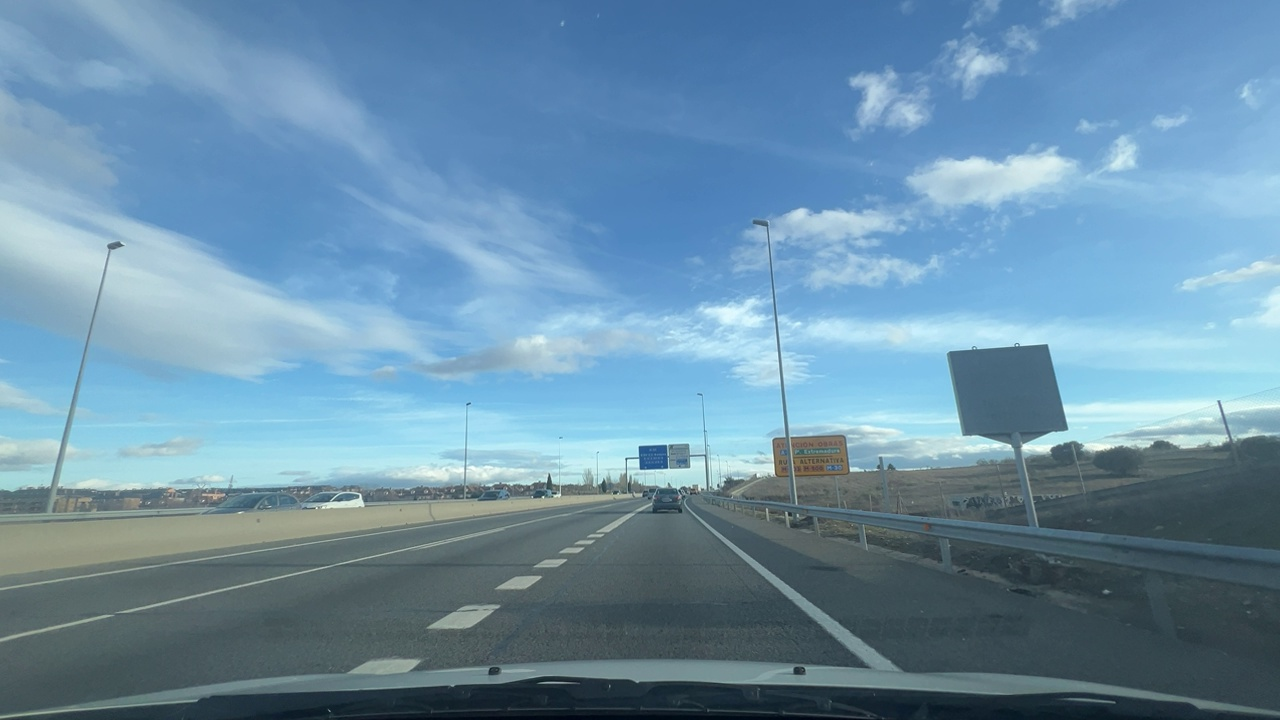
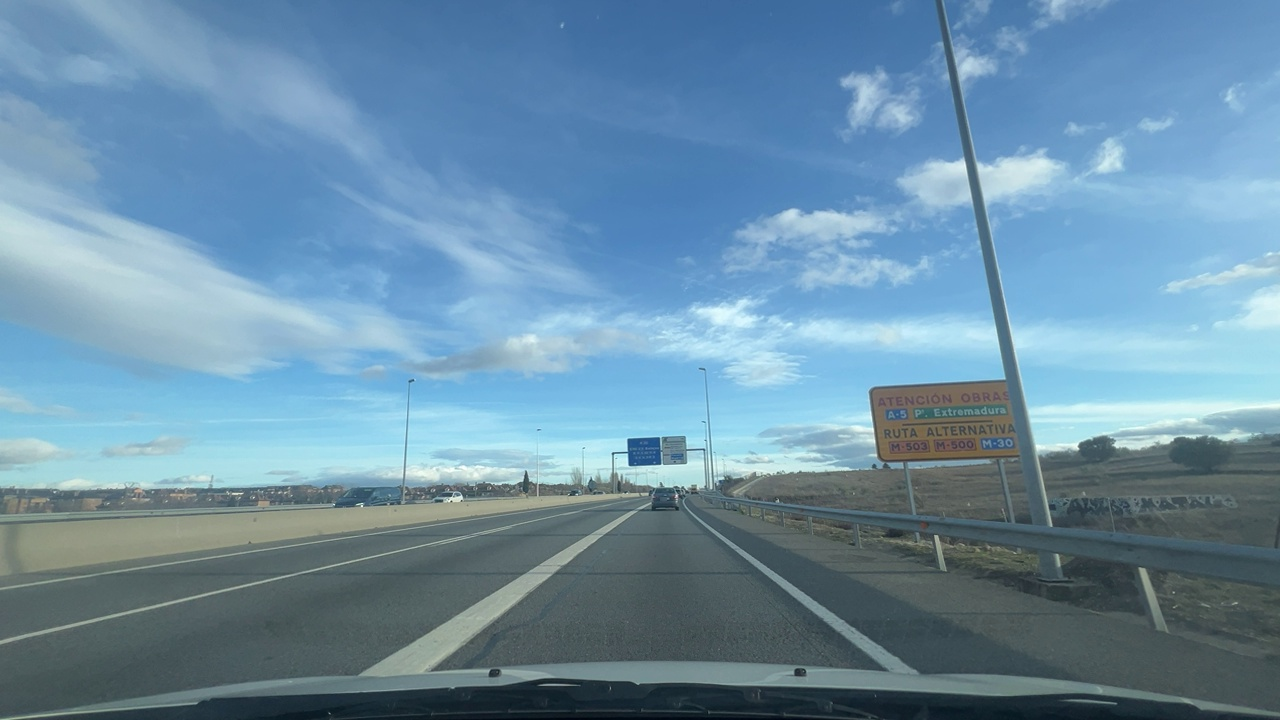
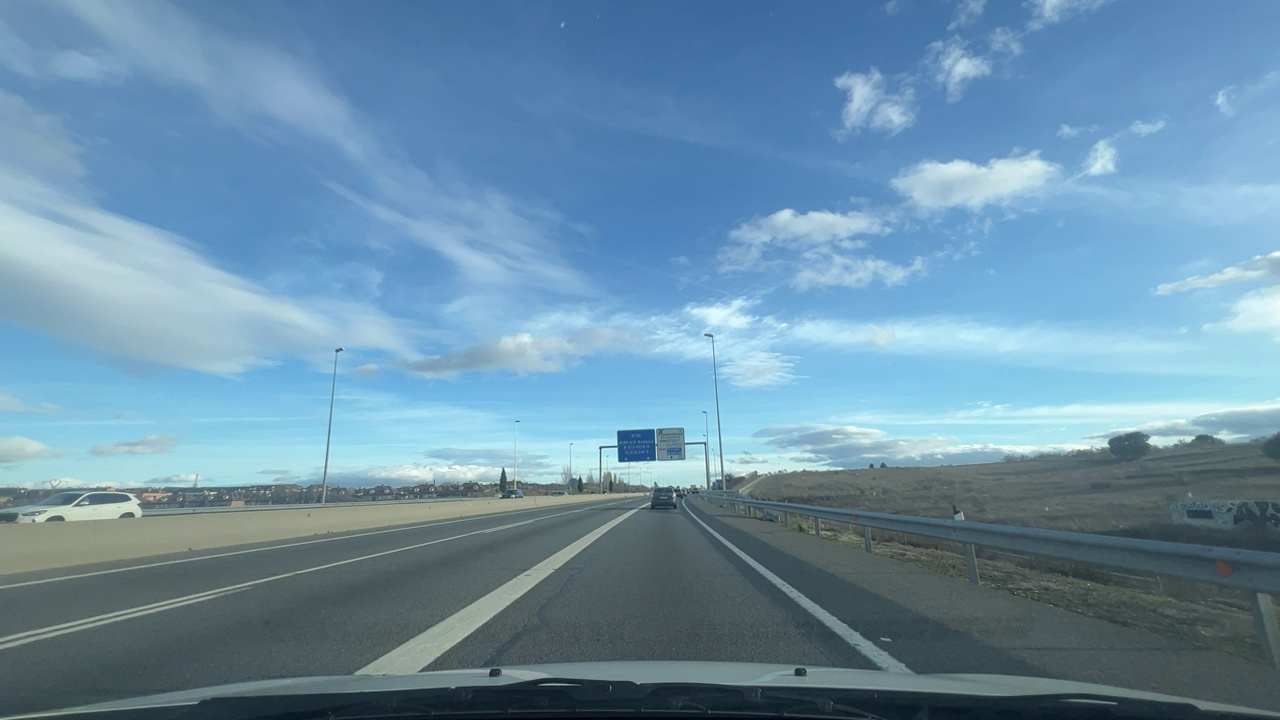
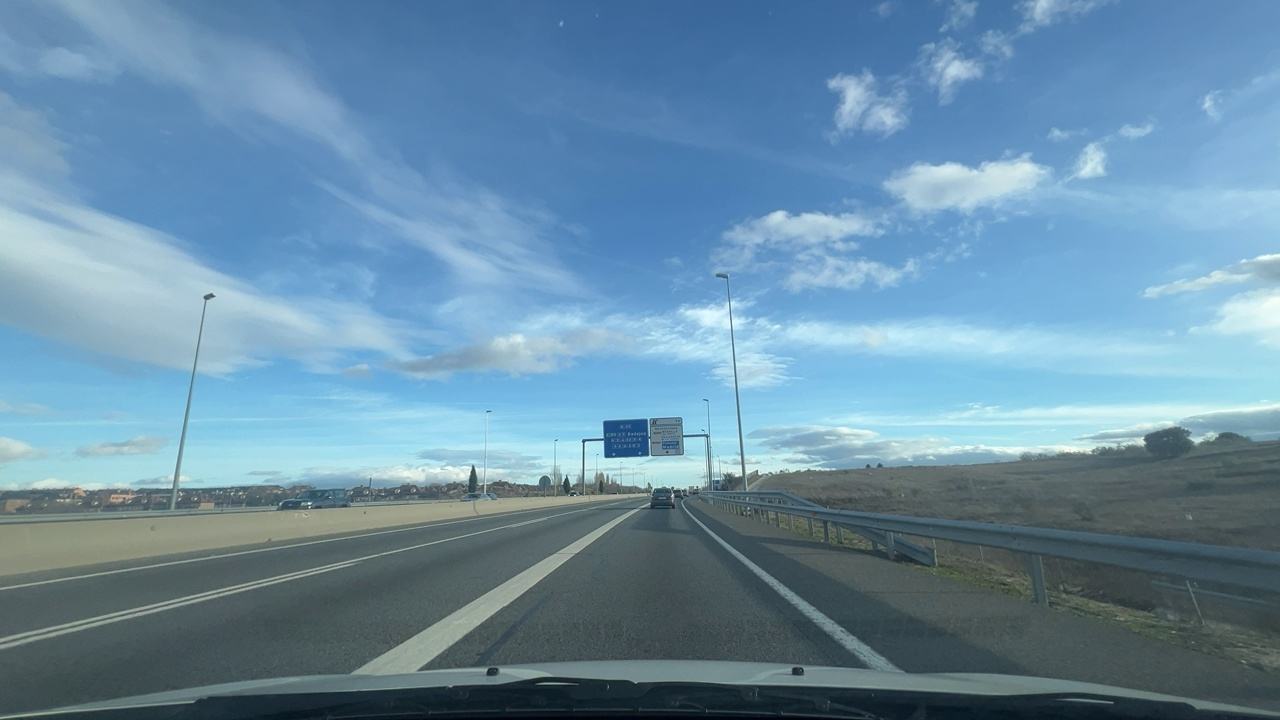
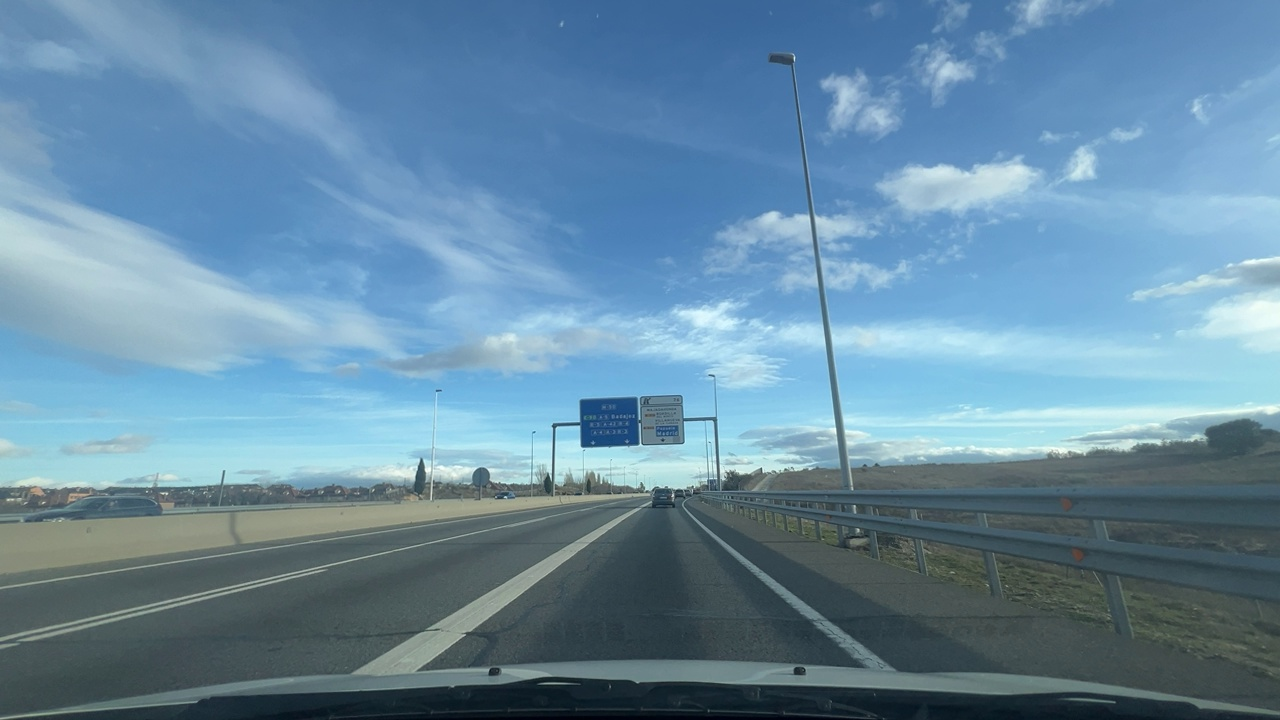
Situation: empty
Question: Do lane markings remain continuous through the intersection in the ego lane?
Answer: No
Reasoning: There are no intersections visible ahead

Situation: empty
Question: Is there a visible gap or discontinuity in the ego lane markings?
Answer: No
Reasoning: There are no gaps or discontinuities visible ahead on the ego lane

Situation: empty
Question: Do lane markings from two different lanes converge into a single lane?
Answer: No
Reasoning: No lane markings converge into the ego lane

Situation: empty
Question: Is the ego vehicle currently inside a roundabout?
Answer: No
Reasoning: There are no roundabouts visible